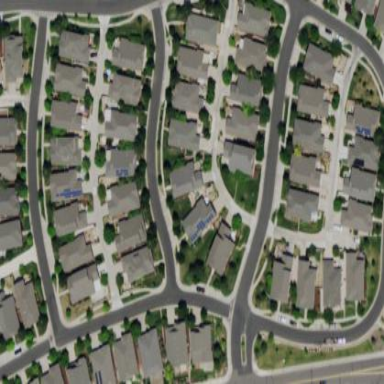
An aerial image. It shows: Residential area consisting of single-family homes.